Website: walmart
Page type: review-order
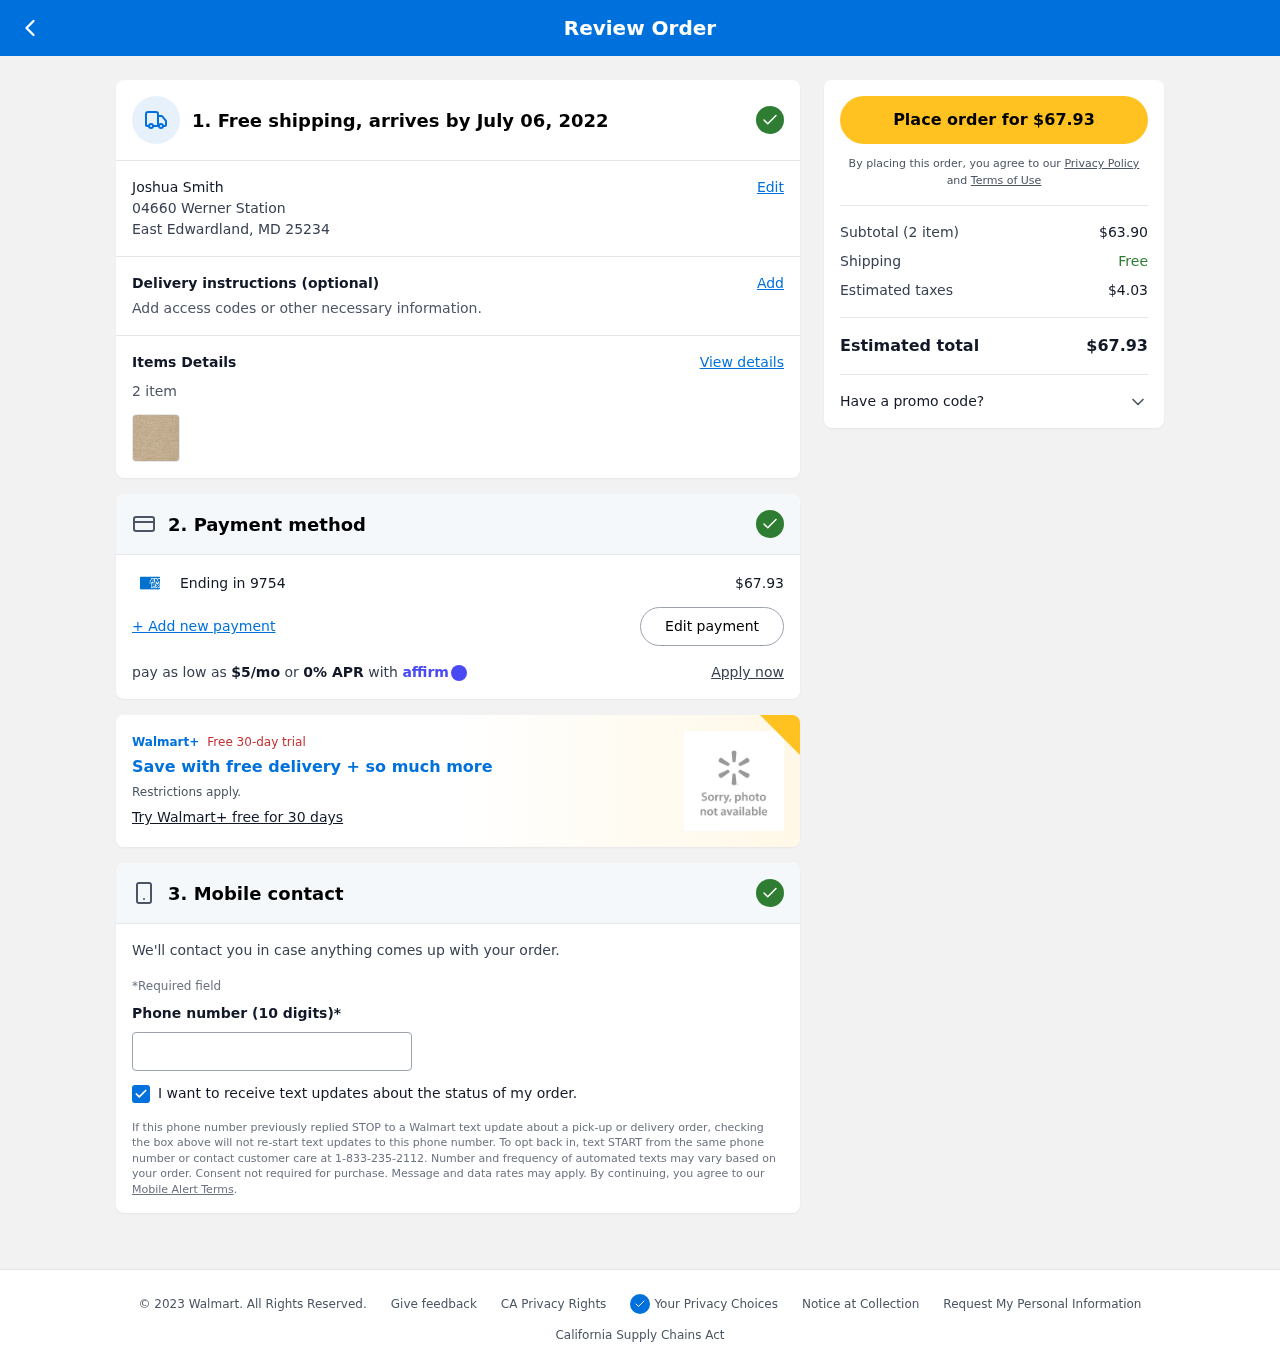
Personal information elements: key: PII_CARD_LAST4
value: Ending in 9754
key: PII_CITY_STATE_ZIP
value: East Edwardland, MD 25234
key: PII_FULLNAME
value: Joshua Smith
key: PII_PHONE
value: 7114985803
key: PII_STREET
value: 04660 Werner Station
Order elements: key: ORDER_DELIVERY_DATE
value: July 06, 2022
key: ORDER_NUM_ITEMS
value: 2 item
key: ORDER_NUM_ITEMS
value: Subtotal (2 item)
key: ORDER_TOTAL
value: $67.93
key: ORDER_TOTAL
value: Place order for $67.93
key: ORDER_MONTHLY_PAYMENT
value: $5/mo
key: ORDER_SUBTOTAL
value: $63.90
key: ORDER_TAX
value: $4.03